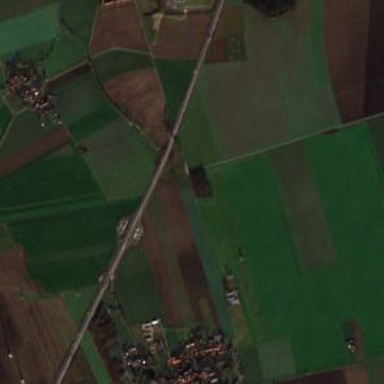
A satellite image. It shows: Motorway junction.